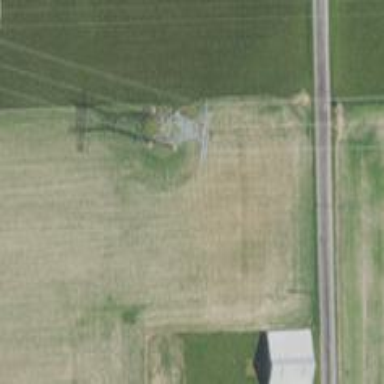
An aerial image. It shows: Power tower.